Field crop: maize
Growth stage: 2
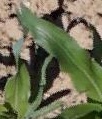
Species: maize